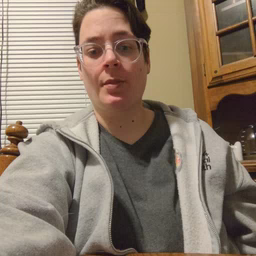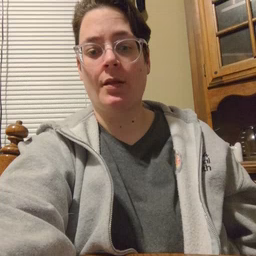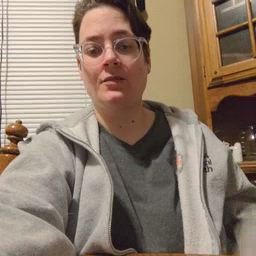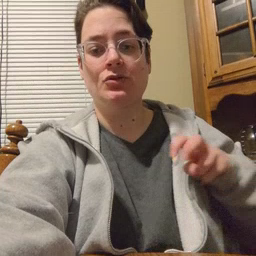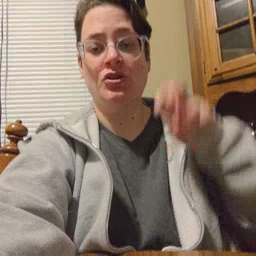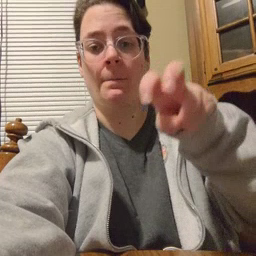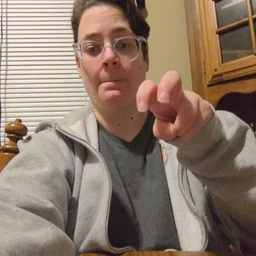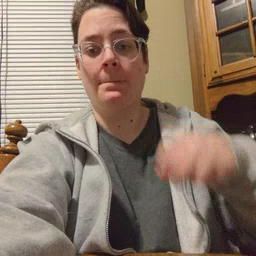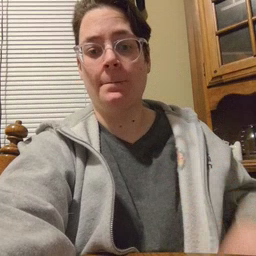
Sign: jump